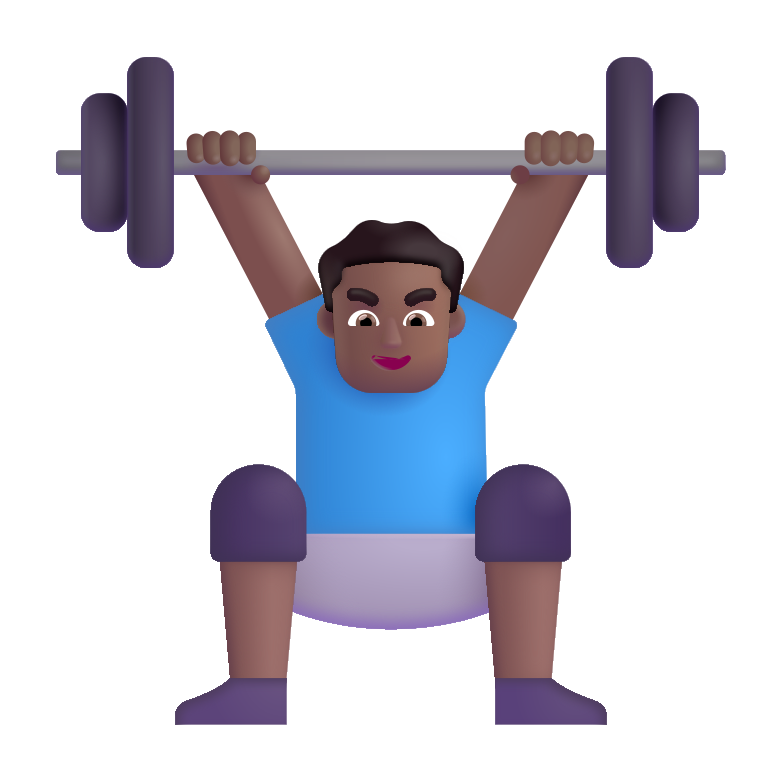
man lifting weights color  dark